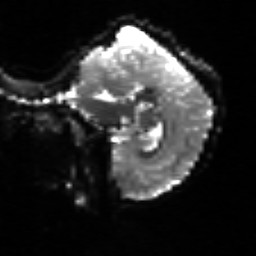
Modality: sbref
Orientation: sagittal
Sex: male
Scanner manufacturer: siemens
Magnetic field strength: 3 T
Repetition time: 5 s
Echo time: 0.071 s